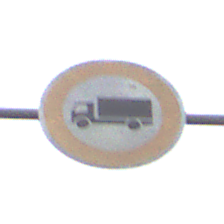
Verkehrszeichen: VerbotFuerKraftfahrzeugeUeberDreiKommaFuenfTonnen
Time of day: Midday
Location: Outdoor (Suburban)
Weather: Overcast
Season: NotSpecified
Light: Natural